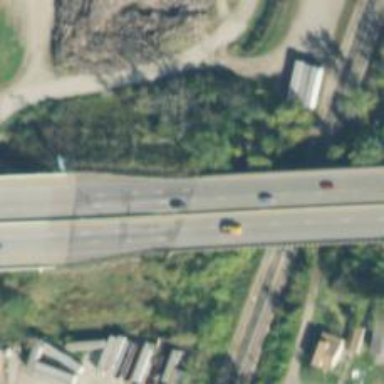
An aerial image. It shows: Bridge over motorway.